Field crop: maize
Growth stage: 2
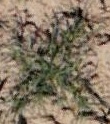
Species: salsola